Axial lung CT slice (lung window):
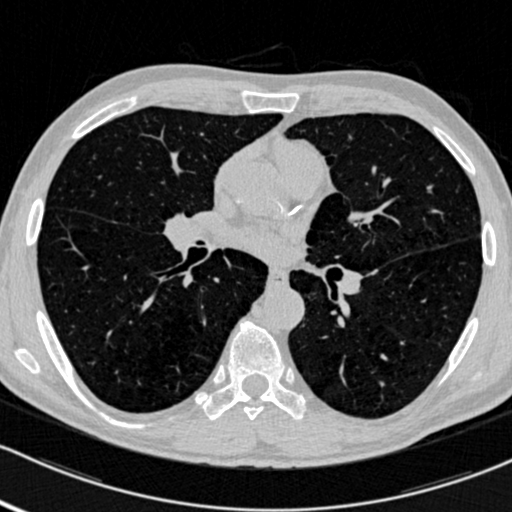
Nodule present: no